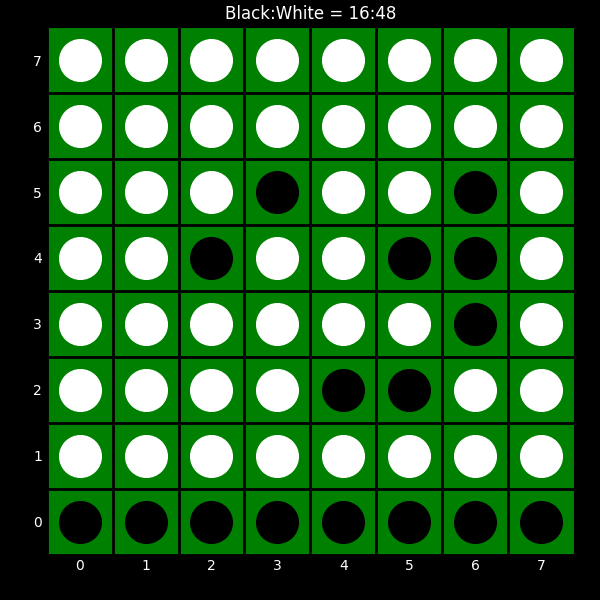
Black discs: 16
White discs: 48